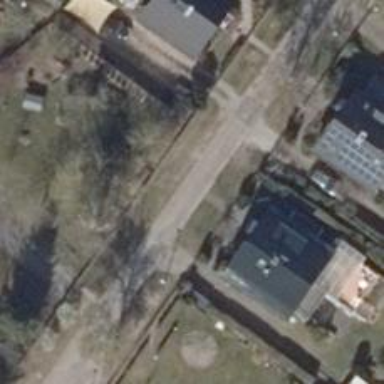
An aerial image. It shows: Footway.